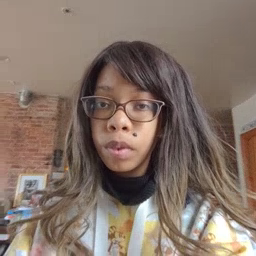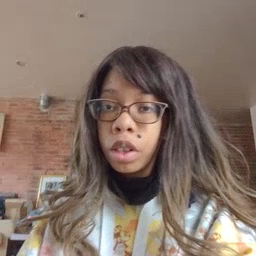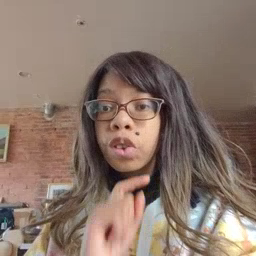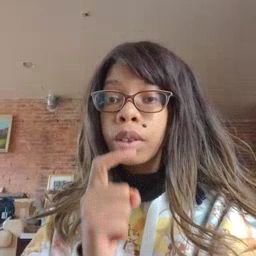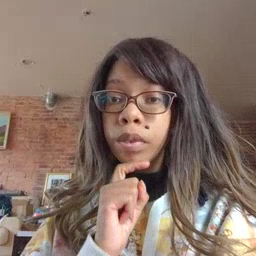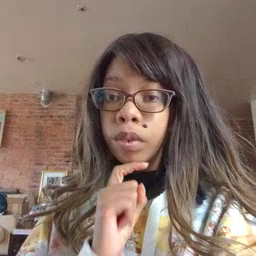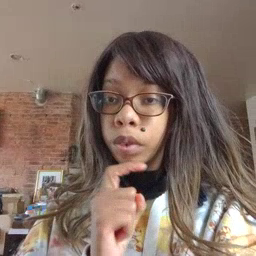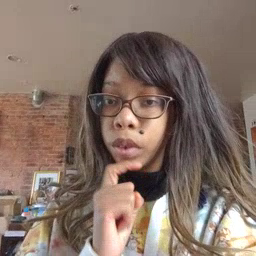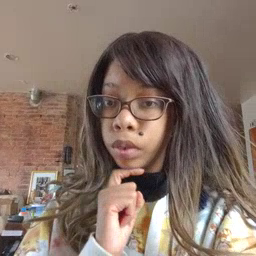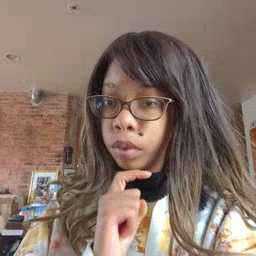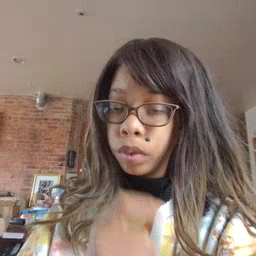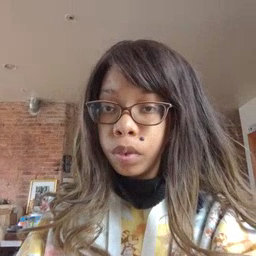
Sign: garbage